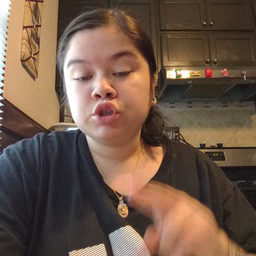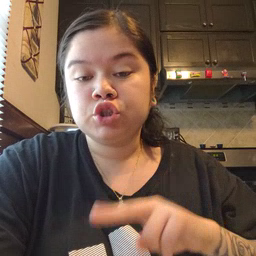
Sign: make